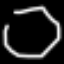
Label: octagon